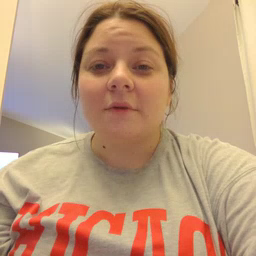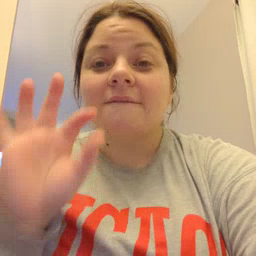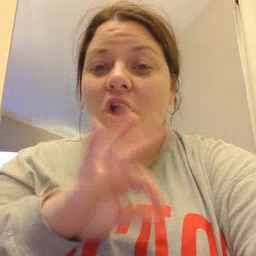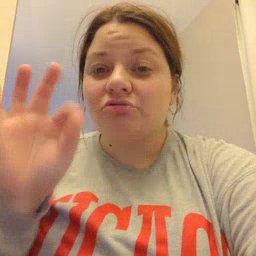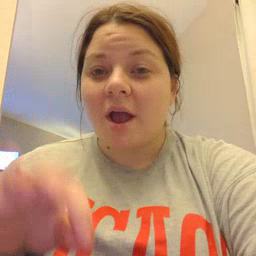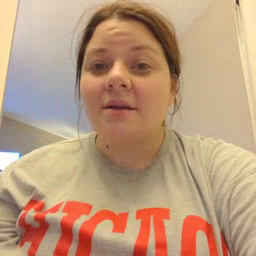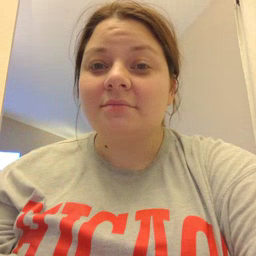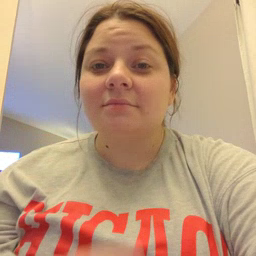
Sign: frenchfries